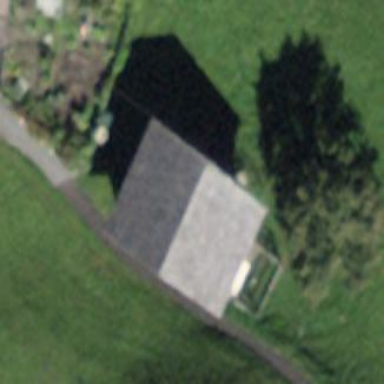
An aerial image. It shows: Rural barn.